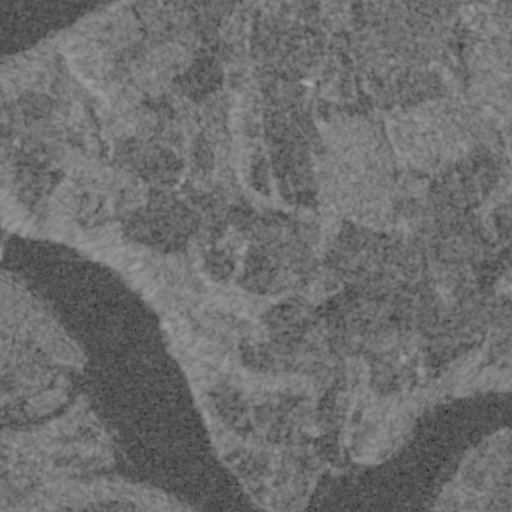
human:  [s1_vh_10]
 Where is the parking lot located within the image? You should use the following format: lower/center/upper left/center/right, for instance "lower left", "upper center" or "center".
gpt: The parking lot is located in the upper left of the image.
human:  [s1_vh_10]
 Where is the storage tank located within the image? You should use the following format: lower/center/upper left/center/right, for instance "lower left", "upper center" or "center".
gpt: The storage tank is located in the upper right of the image.
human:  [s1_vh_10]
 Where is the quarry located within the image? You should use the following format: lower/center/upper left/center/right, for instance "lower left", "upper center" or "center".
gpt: There is no quarry in the image.

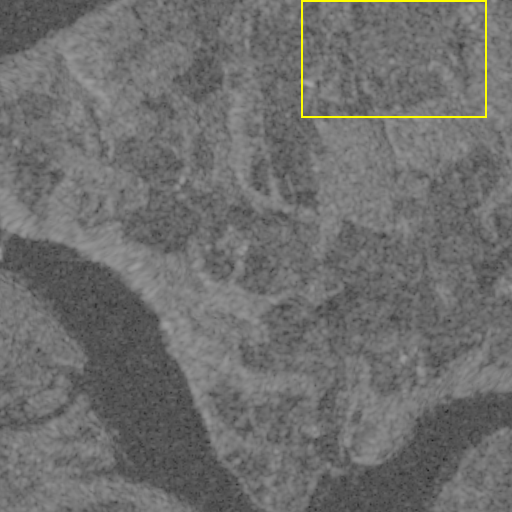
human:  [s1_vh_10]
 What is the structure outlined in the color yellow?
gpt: The structure outlined in yellow is a crop field.
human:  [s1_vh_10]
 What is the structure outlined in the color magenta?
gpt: There is no magenta outline.